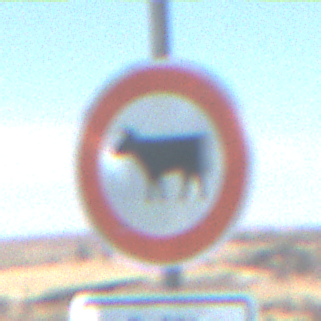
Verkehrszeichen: VerbotViehtrieb
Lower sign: ZeitangabenOhneBeschraenkungAufWochentage2
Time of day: Midday
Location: Outdoor (Nature)
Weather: Clear
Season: NotSpecified
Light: Natural